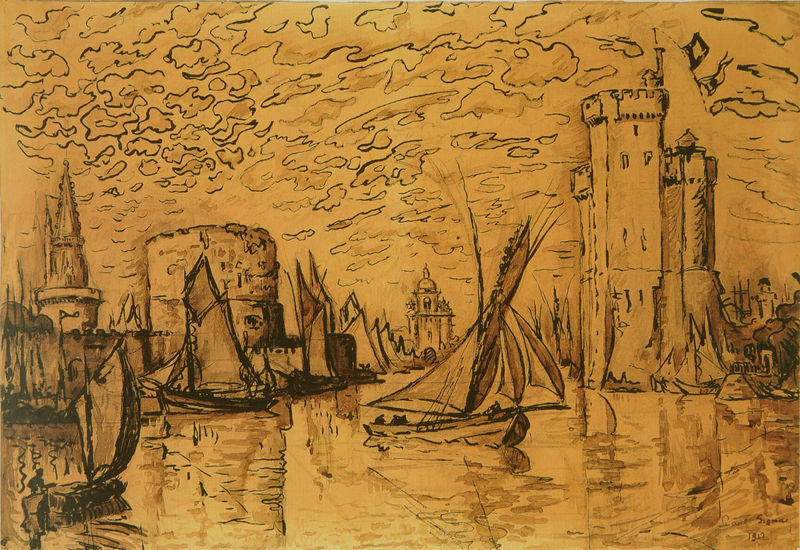
Titel: La Rochelle
Künstler: Paul Signac
Standort: New York (New York)
Institution: The Metropolitan Museum of Art
Schlagwörter: himmel, mann, meer, schatten, wasser, wolken, aquarell, fluss, gelb, kirchturm, menschen, ocker, see, stadt, ufer, braun, fenster, frankreich, orange, schwarz, zeichnung, gebäude, schloss, wolke, beige, architektur, trauer, holland, häuser, spiegelung, wind, kirche, boot, boote, turm, schiff, schiffe, segel, segelboot, segelschiffe, wellen, ruhe, ansicht, fahnen, italien, venedig, spiegelbild, fahne, flagge, mast, segelschiff, mauer, grafik, graphik, linien, hafen, masten, schlacht, tor, segelboote, zinnen, tusche, burg, türme, schwimmen, festung, bleistift, widerspiegelung, mittelalter, spiegelungen, tur, schmerzen, hafenbecken, paul signac, zinnenkranz, reflektionen, hafeneingang, sehgel, sevilla, turme, wasserturn, galeere, burgturm, piraten, krichenturm, turm türme, hafen#meer, gebäudee, segeler